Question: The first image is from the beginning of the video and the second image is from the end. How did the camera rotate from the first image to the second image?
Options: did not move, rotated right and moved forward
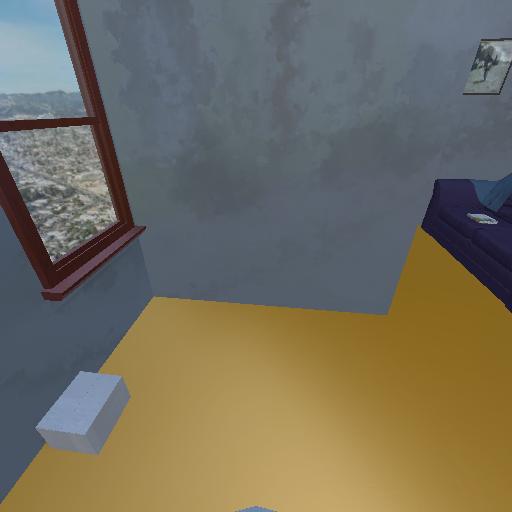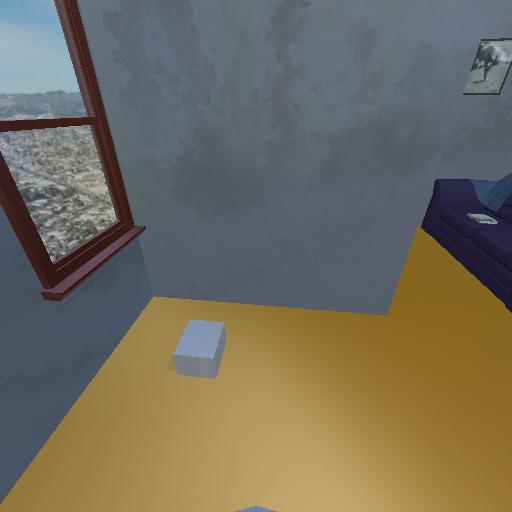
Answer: did not move